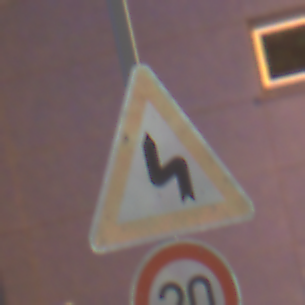
Verkehrszeichen: DoppelkurveZunaechstLinks
Zusatzzeichen unten: Geschwindigkeit20
Umgebung: Outdoor, Urban
Tageszeit: Night
Wetter: PartlyCloudy
Licht: Artificial
Jahreszeit: NotSpecified
Kontrast: HighContrast